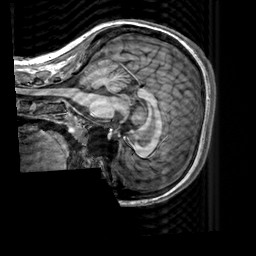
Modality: T1w
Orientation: sagittal
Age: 19
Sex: female
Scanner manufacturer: siemens
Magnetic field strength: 3 T
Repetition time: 2.3 s
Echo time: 0.00303 s